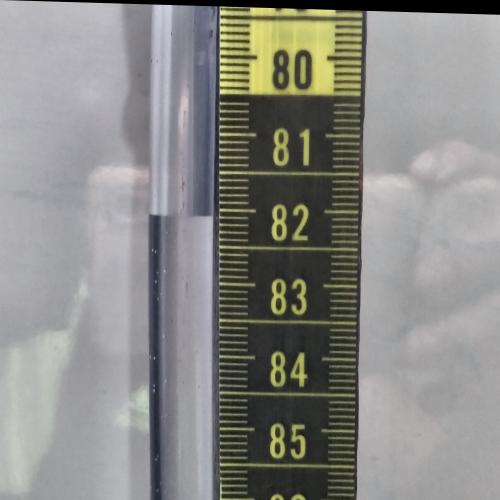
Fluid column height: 82.1 cm